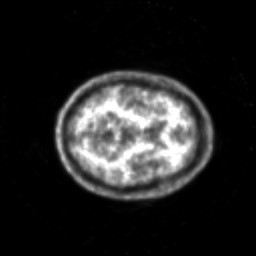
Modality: PET
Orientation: axial
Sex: male
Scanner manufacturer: siemens